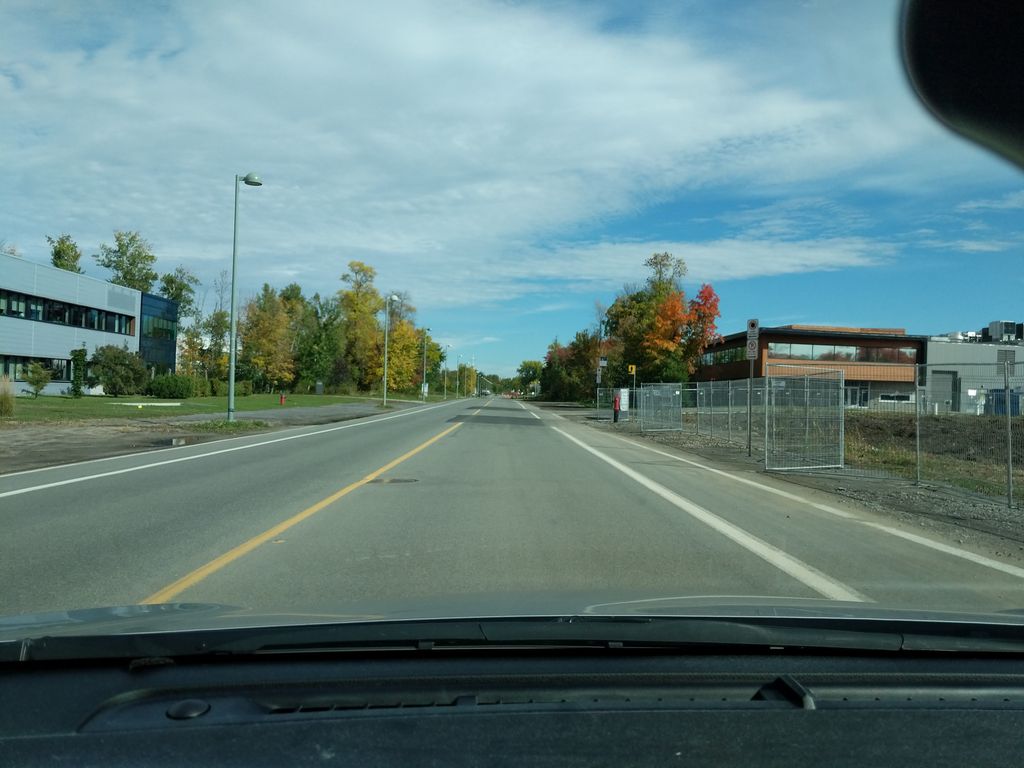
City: quebec_city